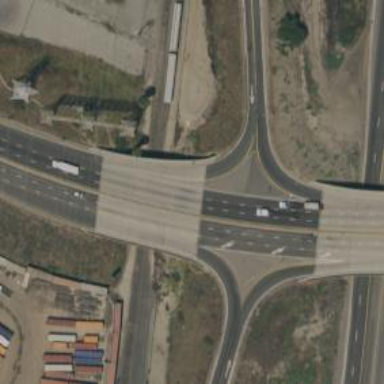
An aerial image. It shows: Bridge on motorway link with cloverleaf junction.